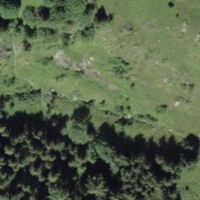
EUNIS habitat code: 31
Species observed at this site:
Melanargia galathea
Hipparchia semele